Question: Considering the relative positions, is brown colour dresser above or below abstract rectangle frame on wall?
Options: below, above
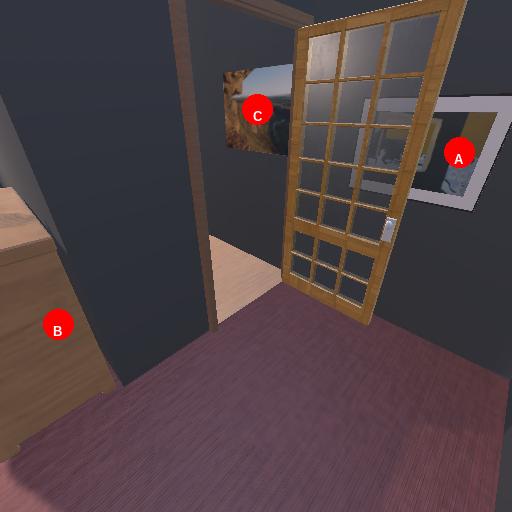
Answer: below